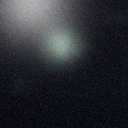
Screen state: off